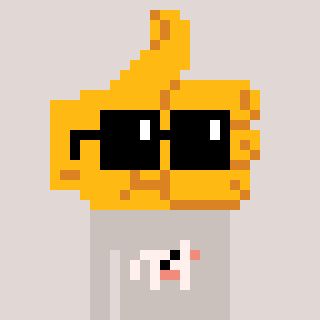
a pixel art character with square black sunglasses, a thumbsup-shaped head and a foggrey-colored body on a warm background